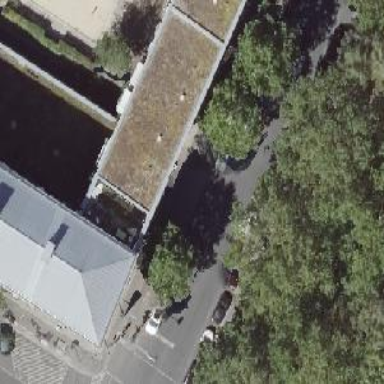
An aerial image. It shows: Parking entrance.